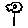
Label: flower